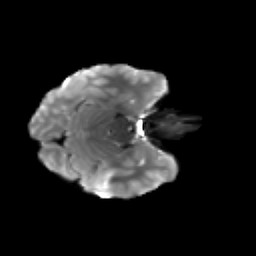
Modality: T2w
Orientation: axial
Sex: male
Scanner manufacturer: siemens
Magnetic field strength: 3 T
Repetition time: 5 s
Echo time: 0.071 s